Interaction volume radius: 10 \u00c5
Interaction volume height: 10 \u00c5
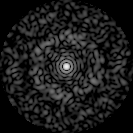
Disorder parameter: 0.852